Question: In my WebView app I want to have a custom onReceivedError screen.
Instead I want to launch a custom xml defined view with the possibility to do some actions. (Much easier from the same class as the webview).
What is the most simple and reliable replacement for this screen? Dialog or some sort of setContentView? It would look much better if the standard "web page not found" is never shown.
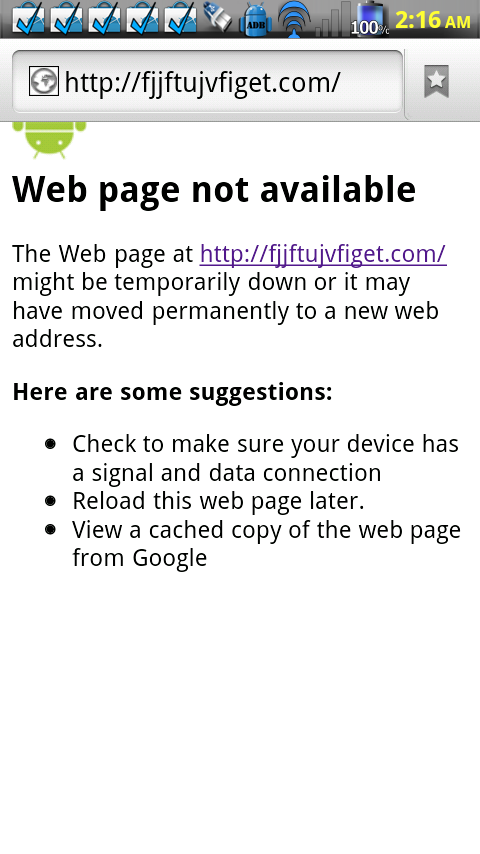
Answer: create an xml holding the webview.
And in the onReceivedError method, show a dialog which alerts the user. On click of the ok button you can reload the webview of hide the webview as needed